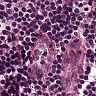
Metastatic tissue present: no